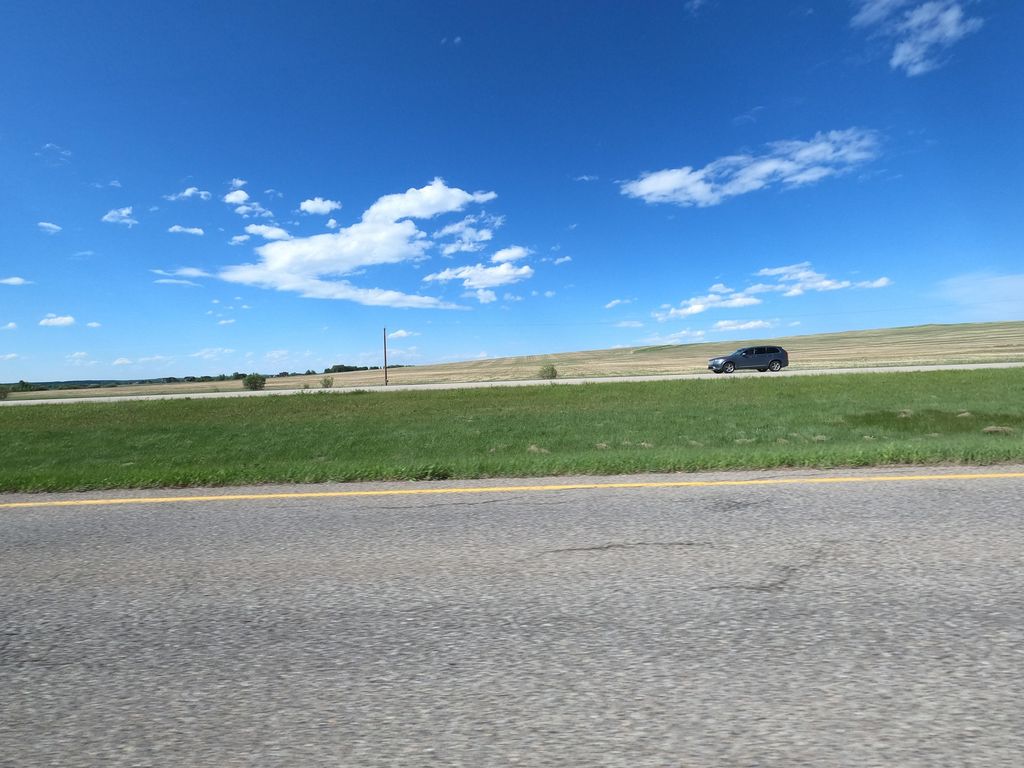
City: calgary